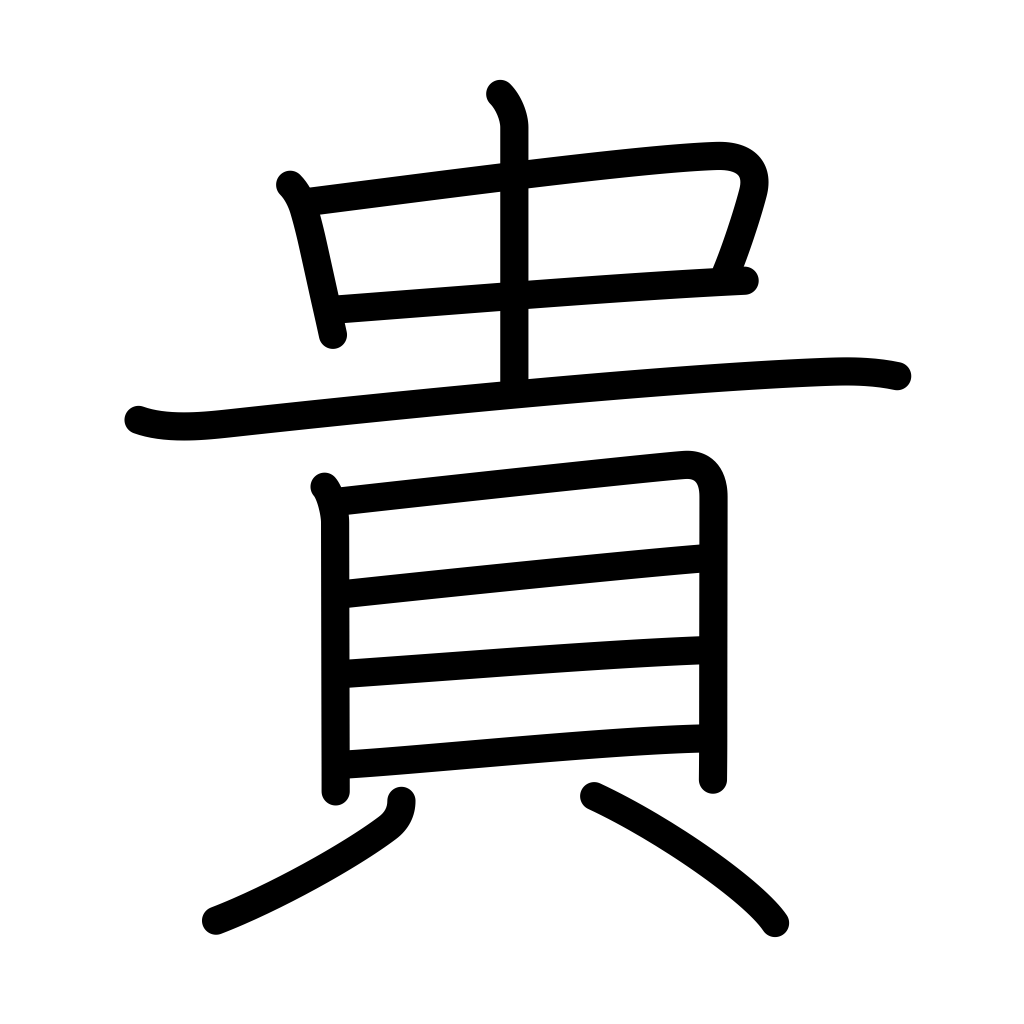
Meaning: precious, value, prize, esteem, honor